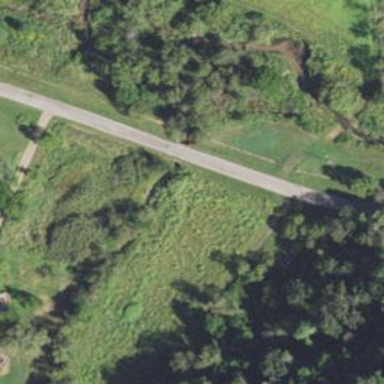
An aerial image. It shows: Culvert tunnel.